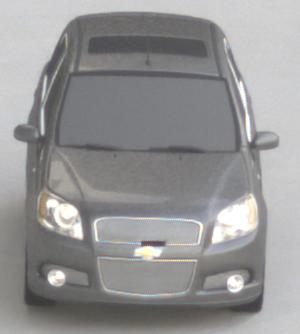
Make: Chevrolet
Model: Aveo 1.2
Detailed model: Aveo
Model produced from: 2008/06
Model produced until: 2011/01
Doors: 3
Color: gray
Road condition: dry road
Daytime: sunrise or sunset
Contrast: medium contrast